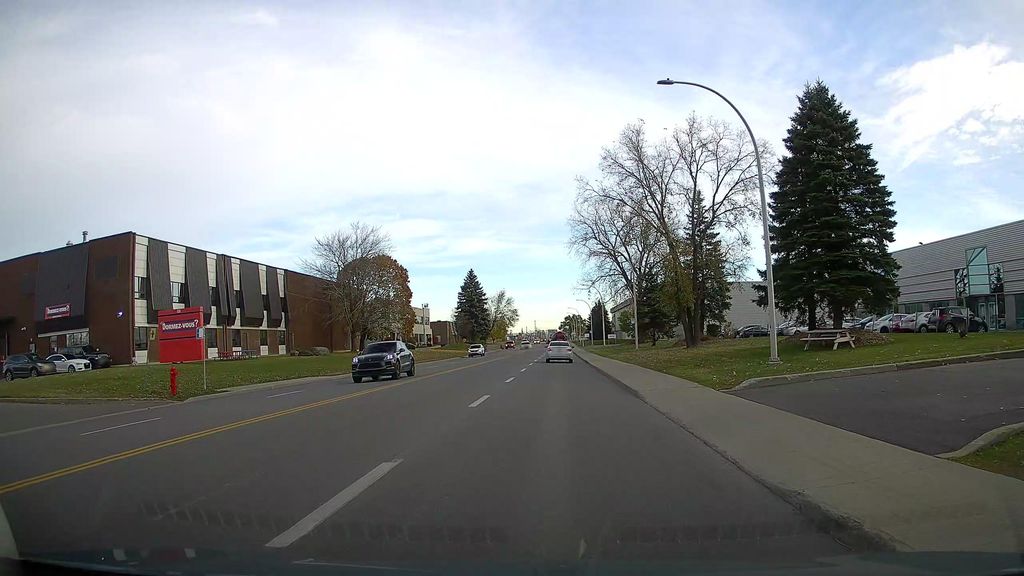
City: montreal